Pattern: VertFlip
Description: Flip an image vertically.
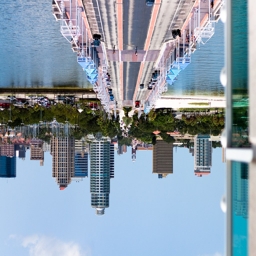